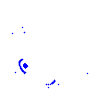
Particle: kaon